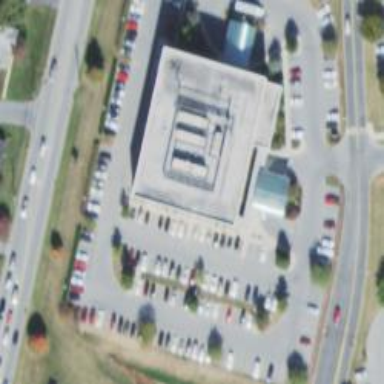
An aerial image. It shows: Clinic.